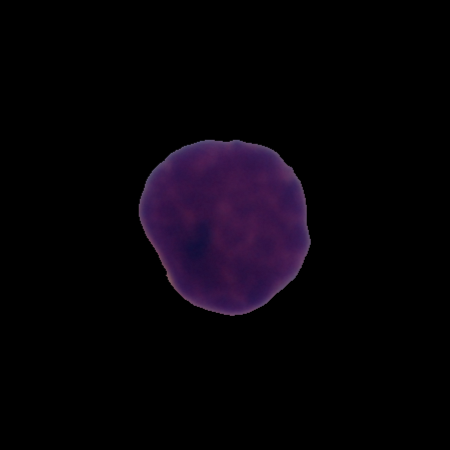
Label: healthy